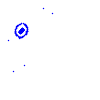
Particle: electron